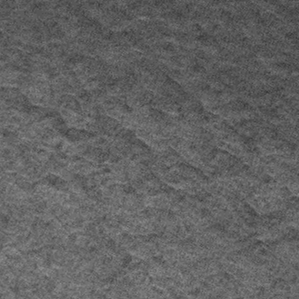
Label: frost